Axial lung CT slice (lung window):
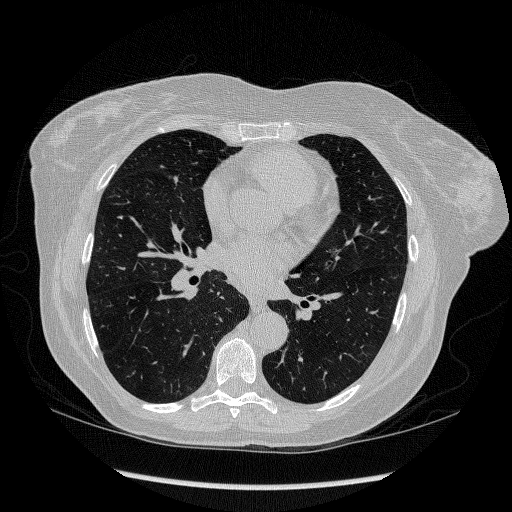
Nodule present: no